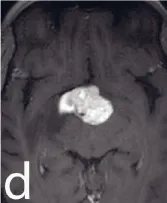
Multivoxel Proton MR spectroscopy at 35 TE.
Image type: radiology (mri)